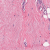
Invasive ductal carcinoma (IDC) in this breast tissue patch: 0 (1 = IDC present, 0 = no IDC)